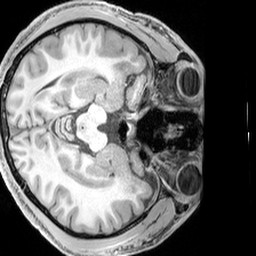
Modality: T1w
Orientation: axial
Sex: male
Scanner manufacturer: siemens
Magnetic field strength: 3 T
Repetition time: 2.3 s
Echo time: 0.00226 s